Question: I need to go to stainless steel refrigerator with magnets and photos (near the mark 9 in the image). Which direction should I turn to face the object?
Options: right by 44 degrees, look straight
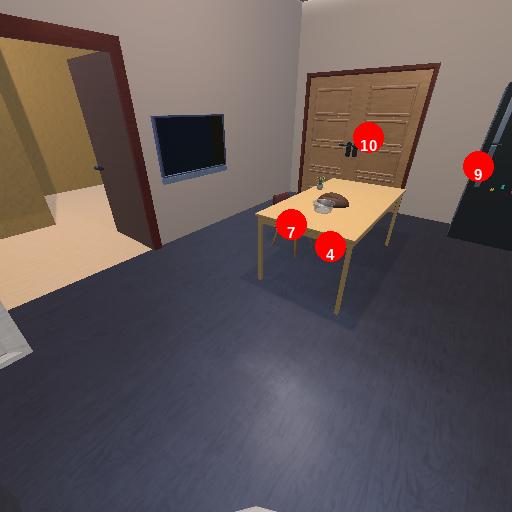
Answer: right by 44 degrees